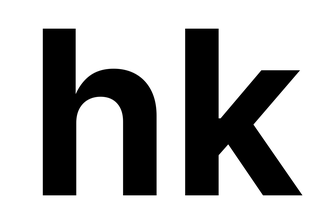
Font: Inter_Bold